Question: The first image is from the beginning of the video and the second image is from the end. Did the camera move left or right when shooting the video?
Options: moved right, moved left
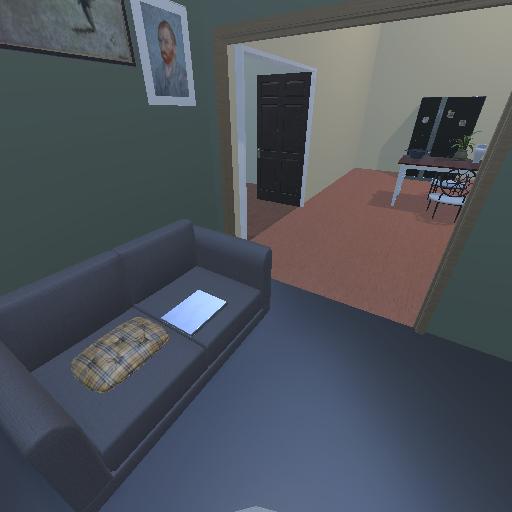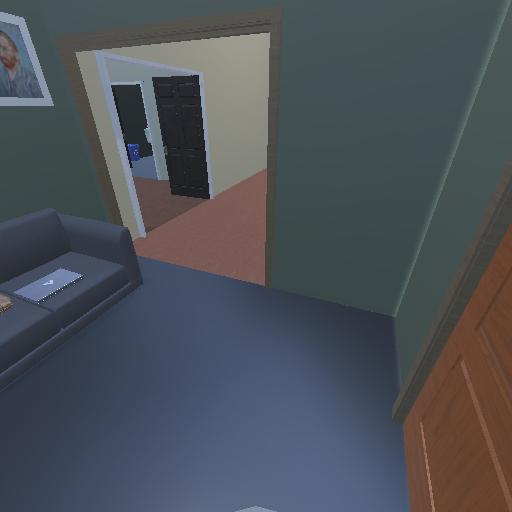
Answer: moved right